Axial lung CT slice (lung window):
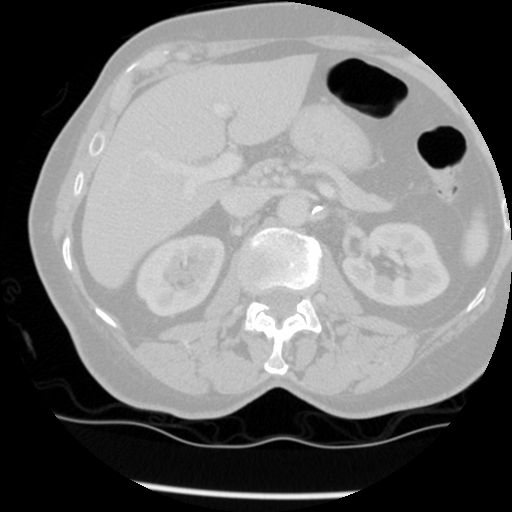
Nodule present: no